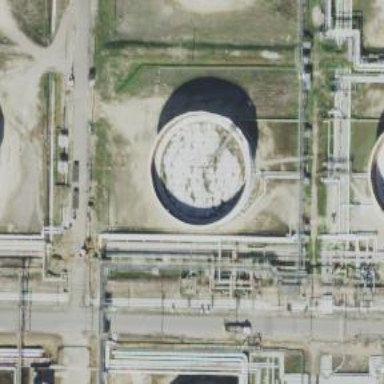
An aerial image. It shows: Storage tank created as man-made structure.